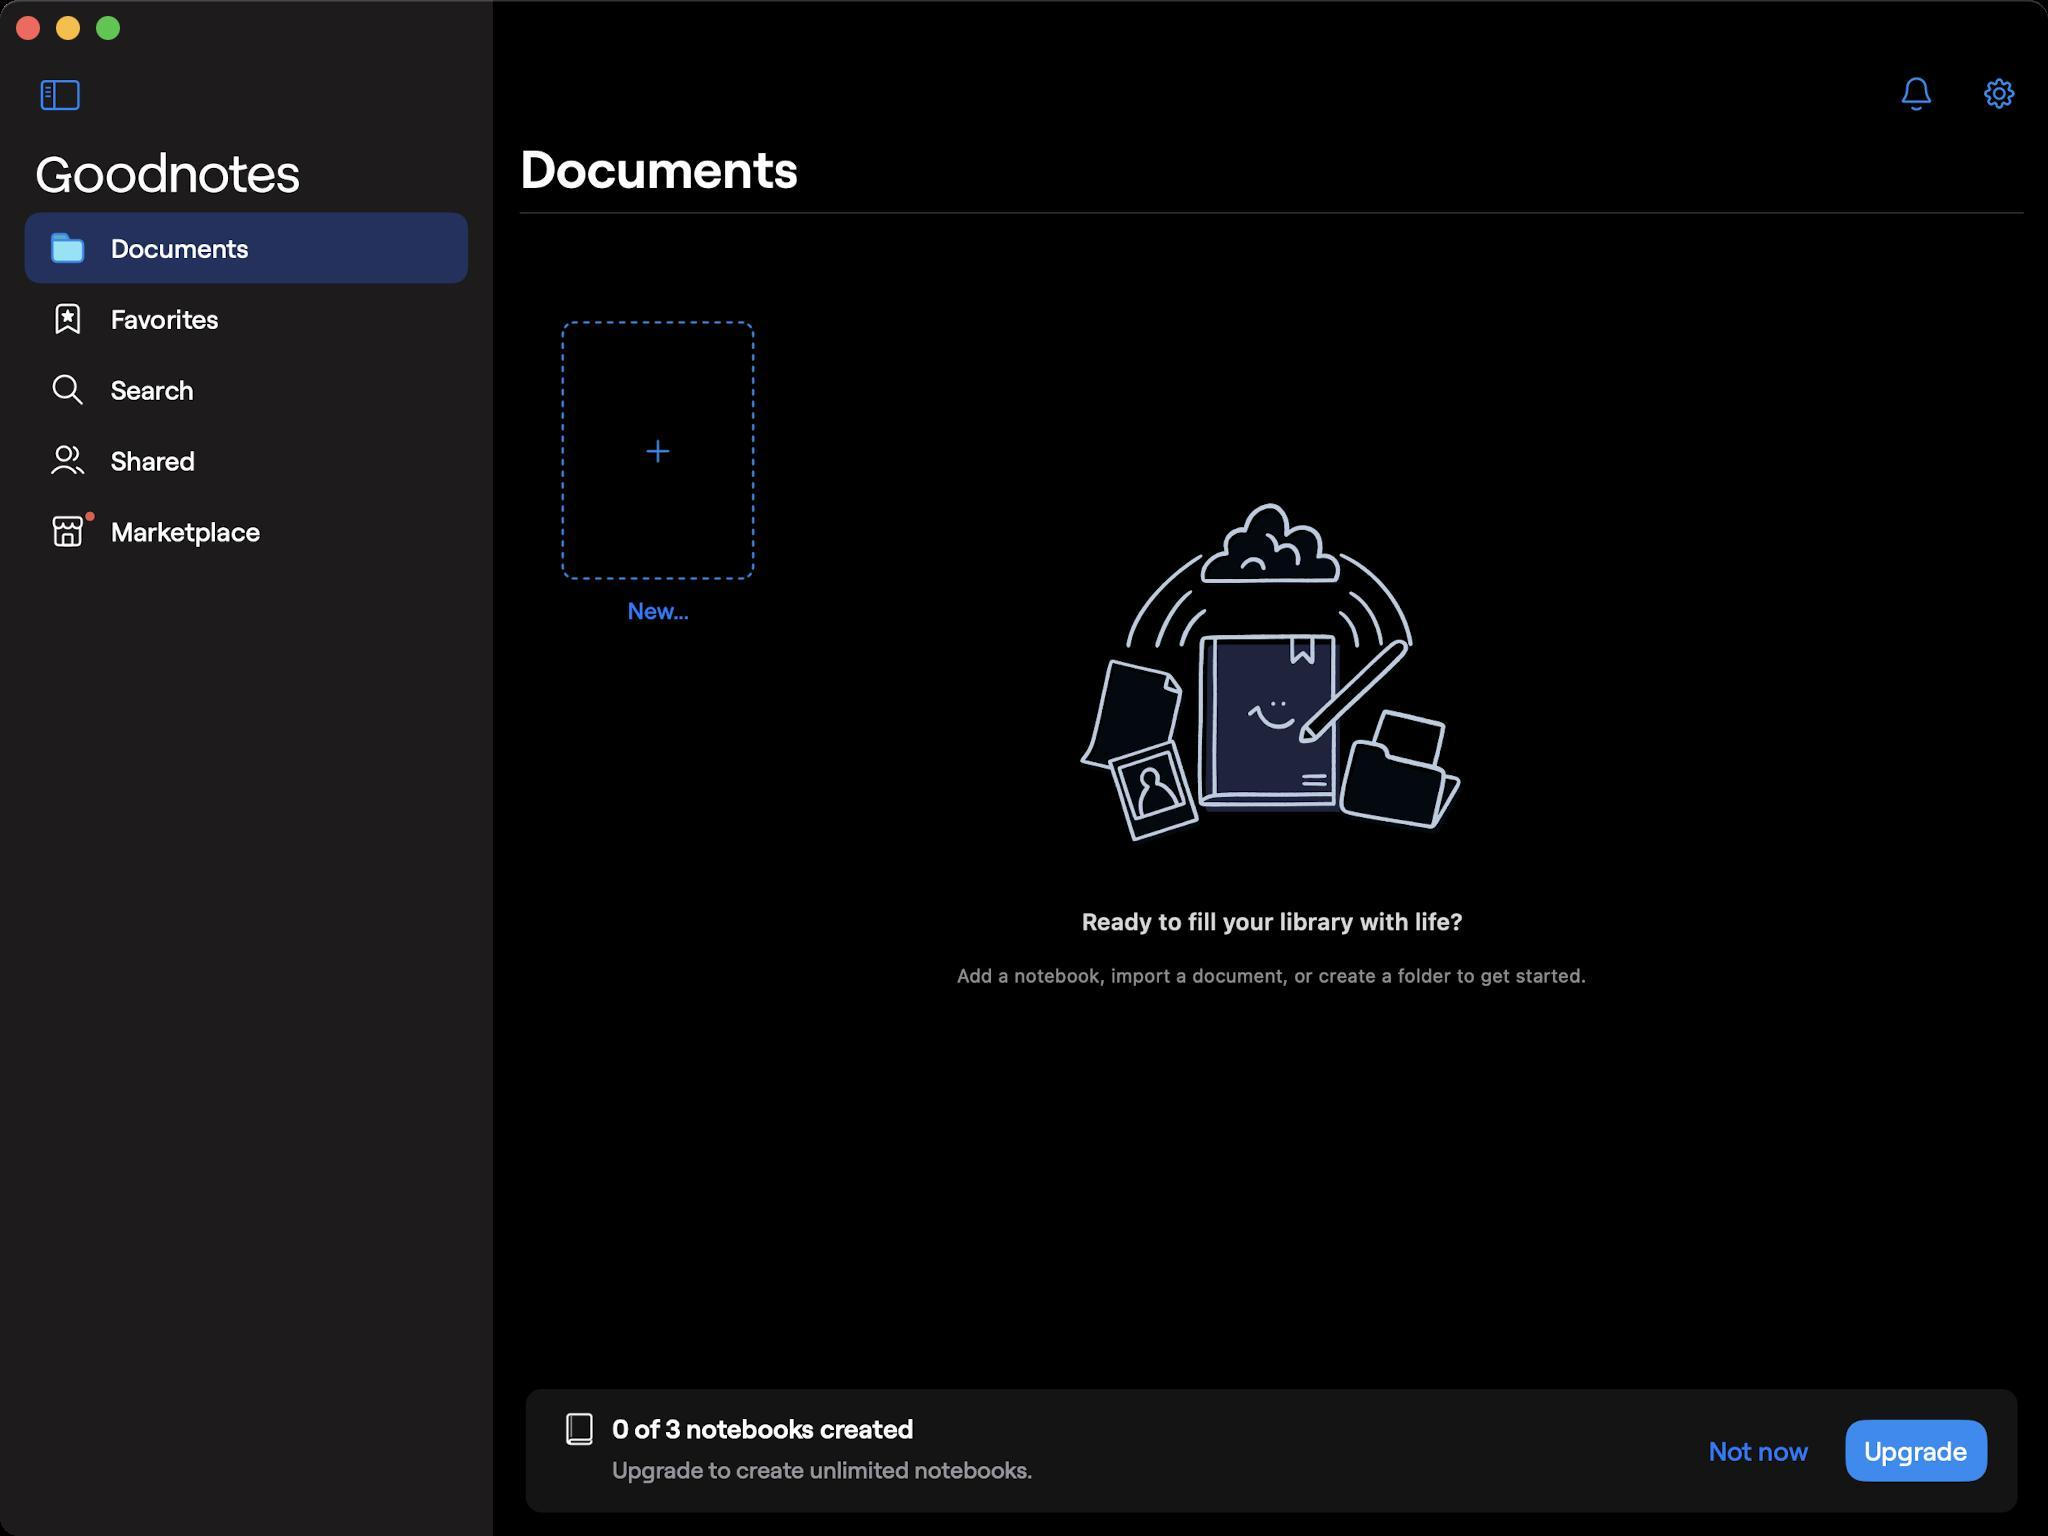
Accessibility tree:
{"name": "Documents", "role": "AXWindow", "description": null, "role_description": "standard window", "value": null, "position": "352.00;95.00", "size": "1024;768", "children": [{"name": null, "role": "AXGroup", "description": null, "role_description": "group", "value": null, "position": "0.00;0.00", "size": "1024;768", "children": [{"name": null, "role": "AXGroup", "description": null, "role_description": "group", "value": null, "position": "0.00;0.00", "size": "1024;28", "children": []}, {"name": null, "role": "AXGroup", "description": null, "role_description": "group", "value": null, "position": "0.00;0.00", "size": "1024;15", "children": []}, {"name": null, "role": "AXGroup", "description": null, "role_description": "group", "value": null, "position": "0.00;0.00", "size": "1024;768", "children": [{"name": null, "role": "AXGroup", "description": null, "role_description": "group", "value": null, "position": "-77.00;0.00", "size": "323;768", "children": [{"name": null, "role": "AXGroup", "description": null, "role_description": "Nav bar", "value": null, "position": "-77.00;27.72", "size": "323;38", "children": [{"name": null, "role": "AXButton", "description": "Hide Sidebar", "role_description": "button", "value": null, "position": "10.01;30.03", "size": "40;34", "children": []}]}, {"name": null, "role": "AXGroup", "description": null, "role_description": "group", "value": null, "position": "-77.00;0.00", "size": "323;768", "children": [{"name": null, "role": "AXGroup", "description": null, "role_description": "group", "value": null, "position": "-77.00;0.00", "size": "323;768", "children": [{"name": null, "role": "AXGroup", "description": null, "role_description": "collection", "value": null, "position": "0.00;66.22", "size": "246;702", "children": [{"name": null, "role": "AXStaticText", "description": "Documents", "role_description": "text", "value": null, "position": "12.32;106.26", "size": "222;35", "children": []}, {"name": null, "role": "AXStaticText", "description": "Favorites", "role_description": "text", "value": null, "position": "12.32;141.68", "size": "222;35", "children": []}, {"name": null, "role": "AXStaticText", "description": "Search", "role_description": "text", "value": null, "position": "12.32;177.10", "size": "222;35", "children": []}, {"name": null, "role": "AXStaticText", "description": "Shared", "role_description": "text", "value": null, "position": "12.32;212.52", "size": "222;35", "children": []}, {"name": null, "role": "AXStaticText", "description": "Marketplace", "role_description": "text", "value": null, "position": "12.32;247.94", "size": "222;35", "children": []}]}]}]}]}, {"name": null, "role": "AXSplitter", "description": null, "role_description": "splitter", "value": 24.060150146484375, "position": "246.40;0.00", "size": "1;768", "children": []}, {"name": null, "role": "AXGroup", "description": null, "role_description": "group", "value": null, "position": "247.56;0.00", "size": "777;768", "children": [{"name": null, "role": "AXGroup", "description": null, "role_description": "Nav bar", "value": null, "position": "247.56;27.72", "size": "777;79", "children": [{"name": null, "role": "AXButton", "description": "Notifications", "role_description": "button", "value": null, "position": "940.56;30.03", "size": "35;34", "children": []}, {"name": null, "role": "AXButton", "description": "Menu", "role_description": "button", "value": null, "position": "982.13;30.03", "size": "33;34", "children": []}, {"name": null, "role": "AXHeading", "description": "Documents", "role_description": "heading", "value": null, "position": "259.88;67.76", "size": "139;33", "children": []}]}, {"name": null, "role": "AXGroup", "description": null, "role_description": "group", "value": null, "position": "247.56;0.00", "size": "777;768", "children": [{"name": null, "role": "AXGroup", "description": null, "role_description": "group", "value": null, "position": "247.56;0.00", "size": "777;768", "children": [{"name": null, "role": "AXGroup", "description": null, "role_description": "collection", "value": null, "position": "247.56;0.00", "size": "777;768", "children": [{"name": null, "role": "AXButton", "description": "New", "role_description": "button", "value": null, "position": "259.88;152.46", "size": "139;208", "children": []}]}, {"name": null, "role": "AXGroup", "description": null, "role_description": "group", "value": null, "position": "247.56;251.79", "size": "777;265", "children": [{"name": null, "role": "AXGroup", "description": null, "role_description": "group", "value": null, "position": "478.56;453.53", "size": "315;63", "children": [{"name": null, "role": "AXStaticText", "description": "Ready to fill your library with life?", "role_description": "text", "value": null, "position": "540.93;453.53", "size": "191;15", "children": []}, {"name": null, "role": "AXStaticText", "description": "Add a notebook, import a document, or create a folder to get started.", "role_description": "text", "value": null, "position": "478.56;479.71", "size": "315;14", "children": []}]}]}]}]}, {"name": null, "role": "AXGroup", "description": null, "role_description": "group", "value": null, "position": "306.08;706.09", "size": "522;38", "children": [{"name": null, "role": "AXStaticText", "description": "0 of 3 notebooks created", "role_description": "text", "value": null, "position": "306.08;706.09", "size": "522;16", "children": []}, {"name": null, "role": "AXStaticText", "description": "Upgrade to create unlimited notebooks.", "role_description": "text", "value": null, "position": "306.08;725.34", "size": "522;19", "children": []}]}, {"name": null, "role": "AXGroup", "description": null, "role_description": "group", "value": null, "position": "844.31;709.94", "size": "149;31", "children": [{"name": null, "role": "AXButton", "description": "Not now", "role_description": "button", "value": null, "position": "844.31;709.94", "size": "71;31", "children": []}, {"name": null, "role": "AXButton", "description": "Upgrade", "role_description": "button", "value": null, "position": "922.85;709.94", "size": "71;31", "children": []}]}]}]}]}, {"name": null, "role": "AXButton", "description": null, "role_description": "close button", "value": null, "position": "7.00;6.00", "size": "14;16", "children": []}, {"name": null, "role": "AXButton", "description": null, "role_description": "full screen button", "value": null, "position": "47.00;6.00", "size": "14;16", "children": [{"name": null, "role": "AXGroup", "description": null, "role_description": "group", "value": null, "position": "47.00;6.00", "size": "14;16", "children": [{"name": null, "role": "AXGroup", "description": null, "role_description": "group", "value": null, "position": "47.00;6.00", "size": "14;16", "children": []}]}]}, {"name": null, "role": "AXButton", "description": null, "role_description": "minimize button", "value": null, "position": "27.00;6.00", "size": "14;16", "children": []}]}